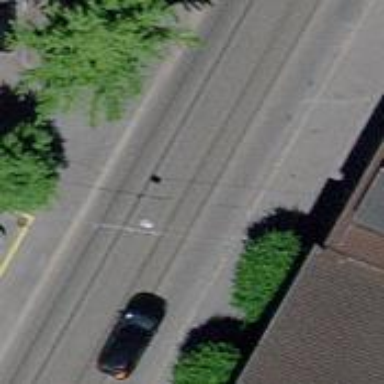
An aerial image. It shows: Tram level crossing on railway.